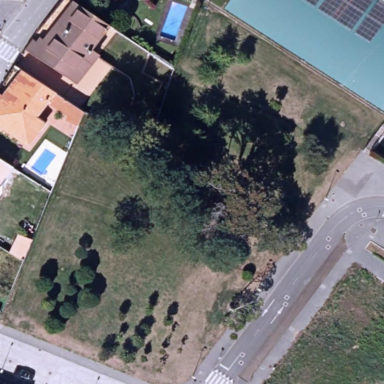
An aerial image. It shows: Lovely park for leisure and relaxation.